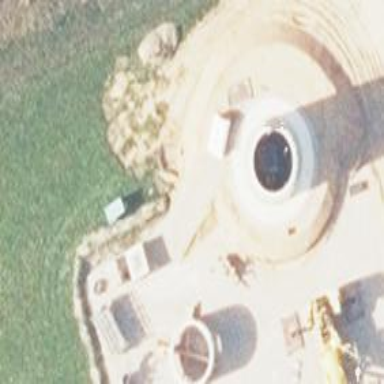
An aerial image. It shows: Wind generator in the form of horizontal axis wind turbine.